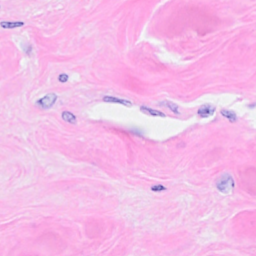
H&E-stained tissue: Breast